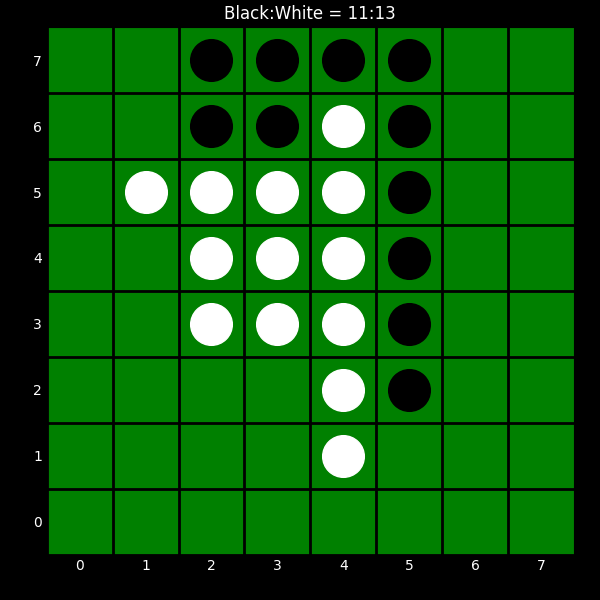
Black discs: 11
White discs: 13